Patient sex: F
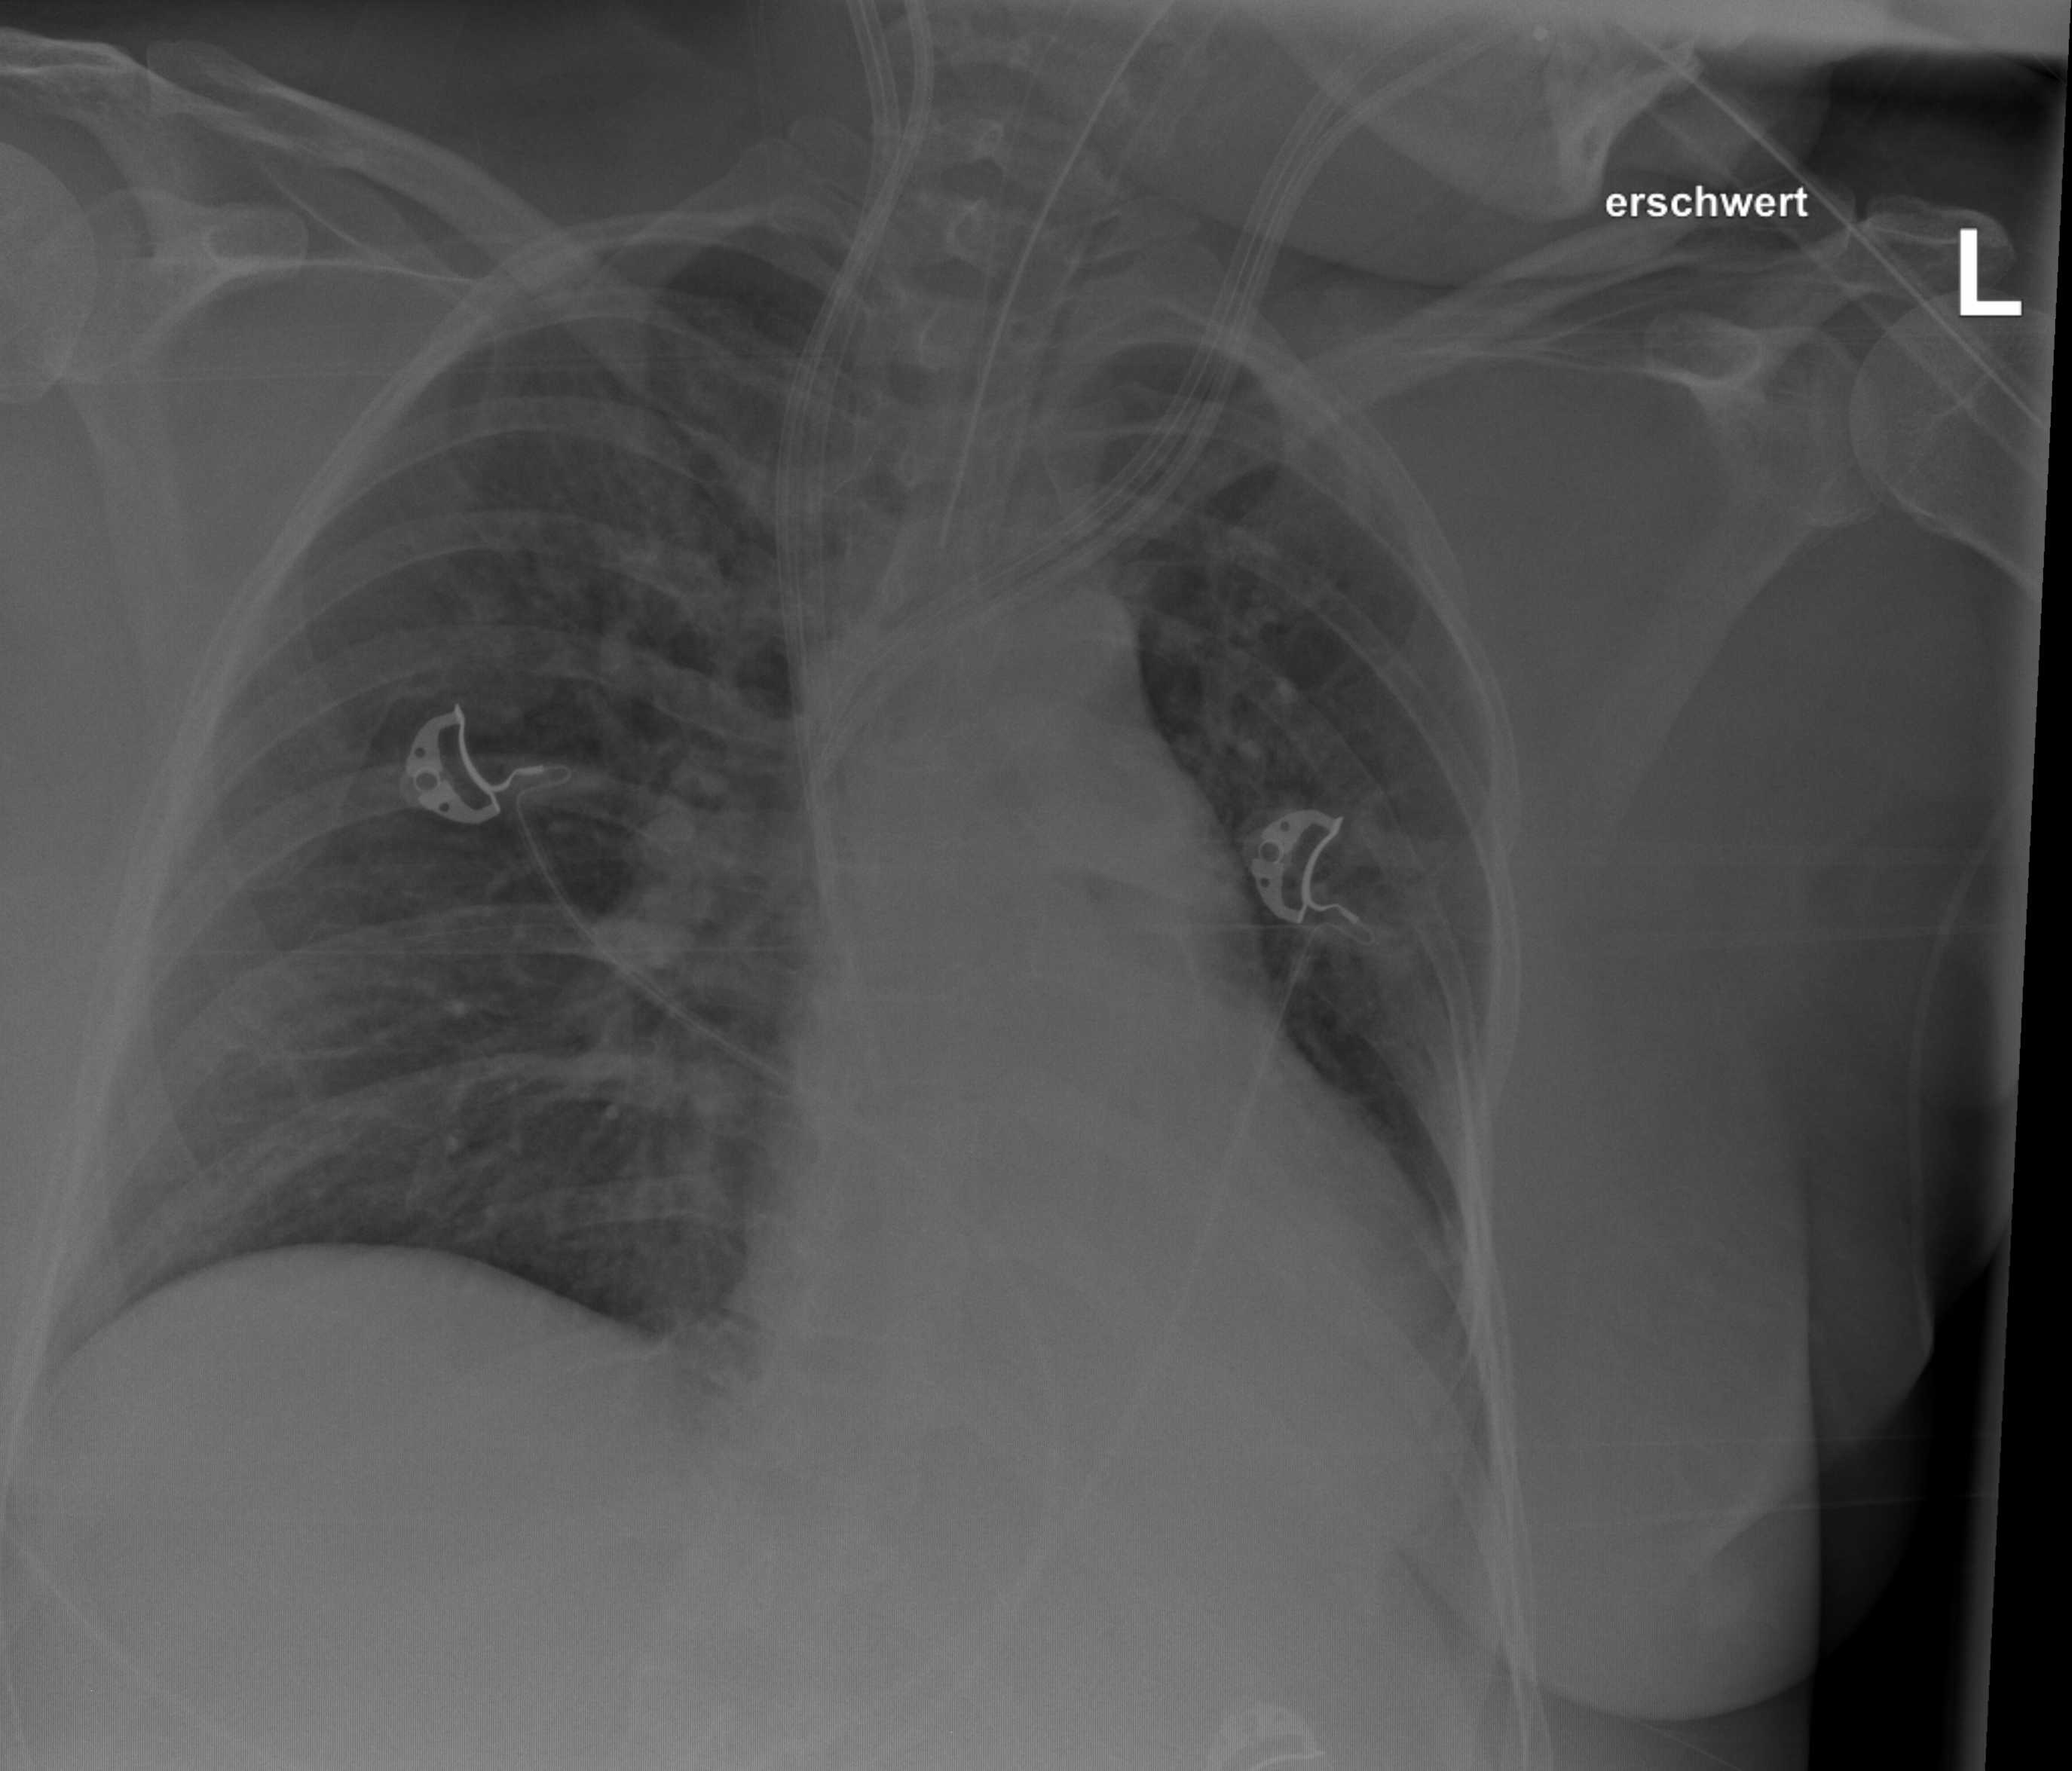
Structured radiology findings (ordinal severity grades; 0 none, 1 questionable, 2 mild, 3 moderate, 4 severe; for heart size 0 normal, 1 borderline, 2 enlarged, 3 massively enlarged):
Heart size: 0
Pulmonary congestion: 2
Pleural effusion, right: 0
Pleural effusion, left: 1
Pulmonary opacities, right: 2
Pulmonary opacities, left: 2
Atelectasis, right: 0
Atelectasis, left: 2